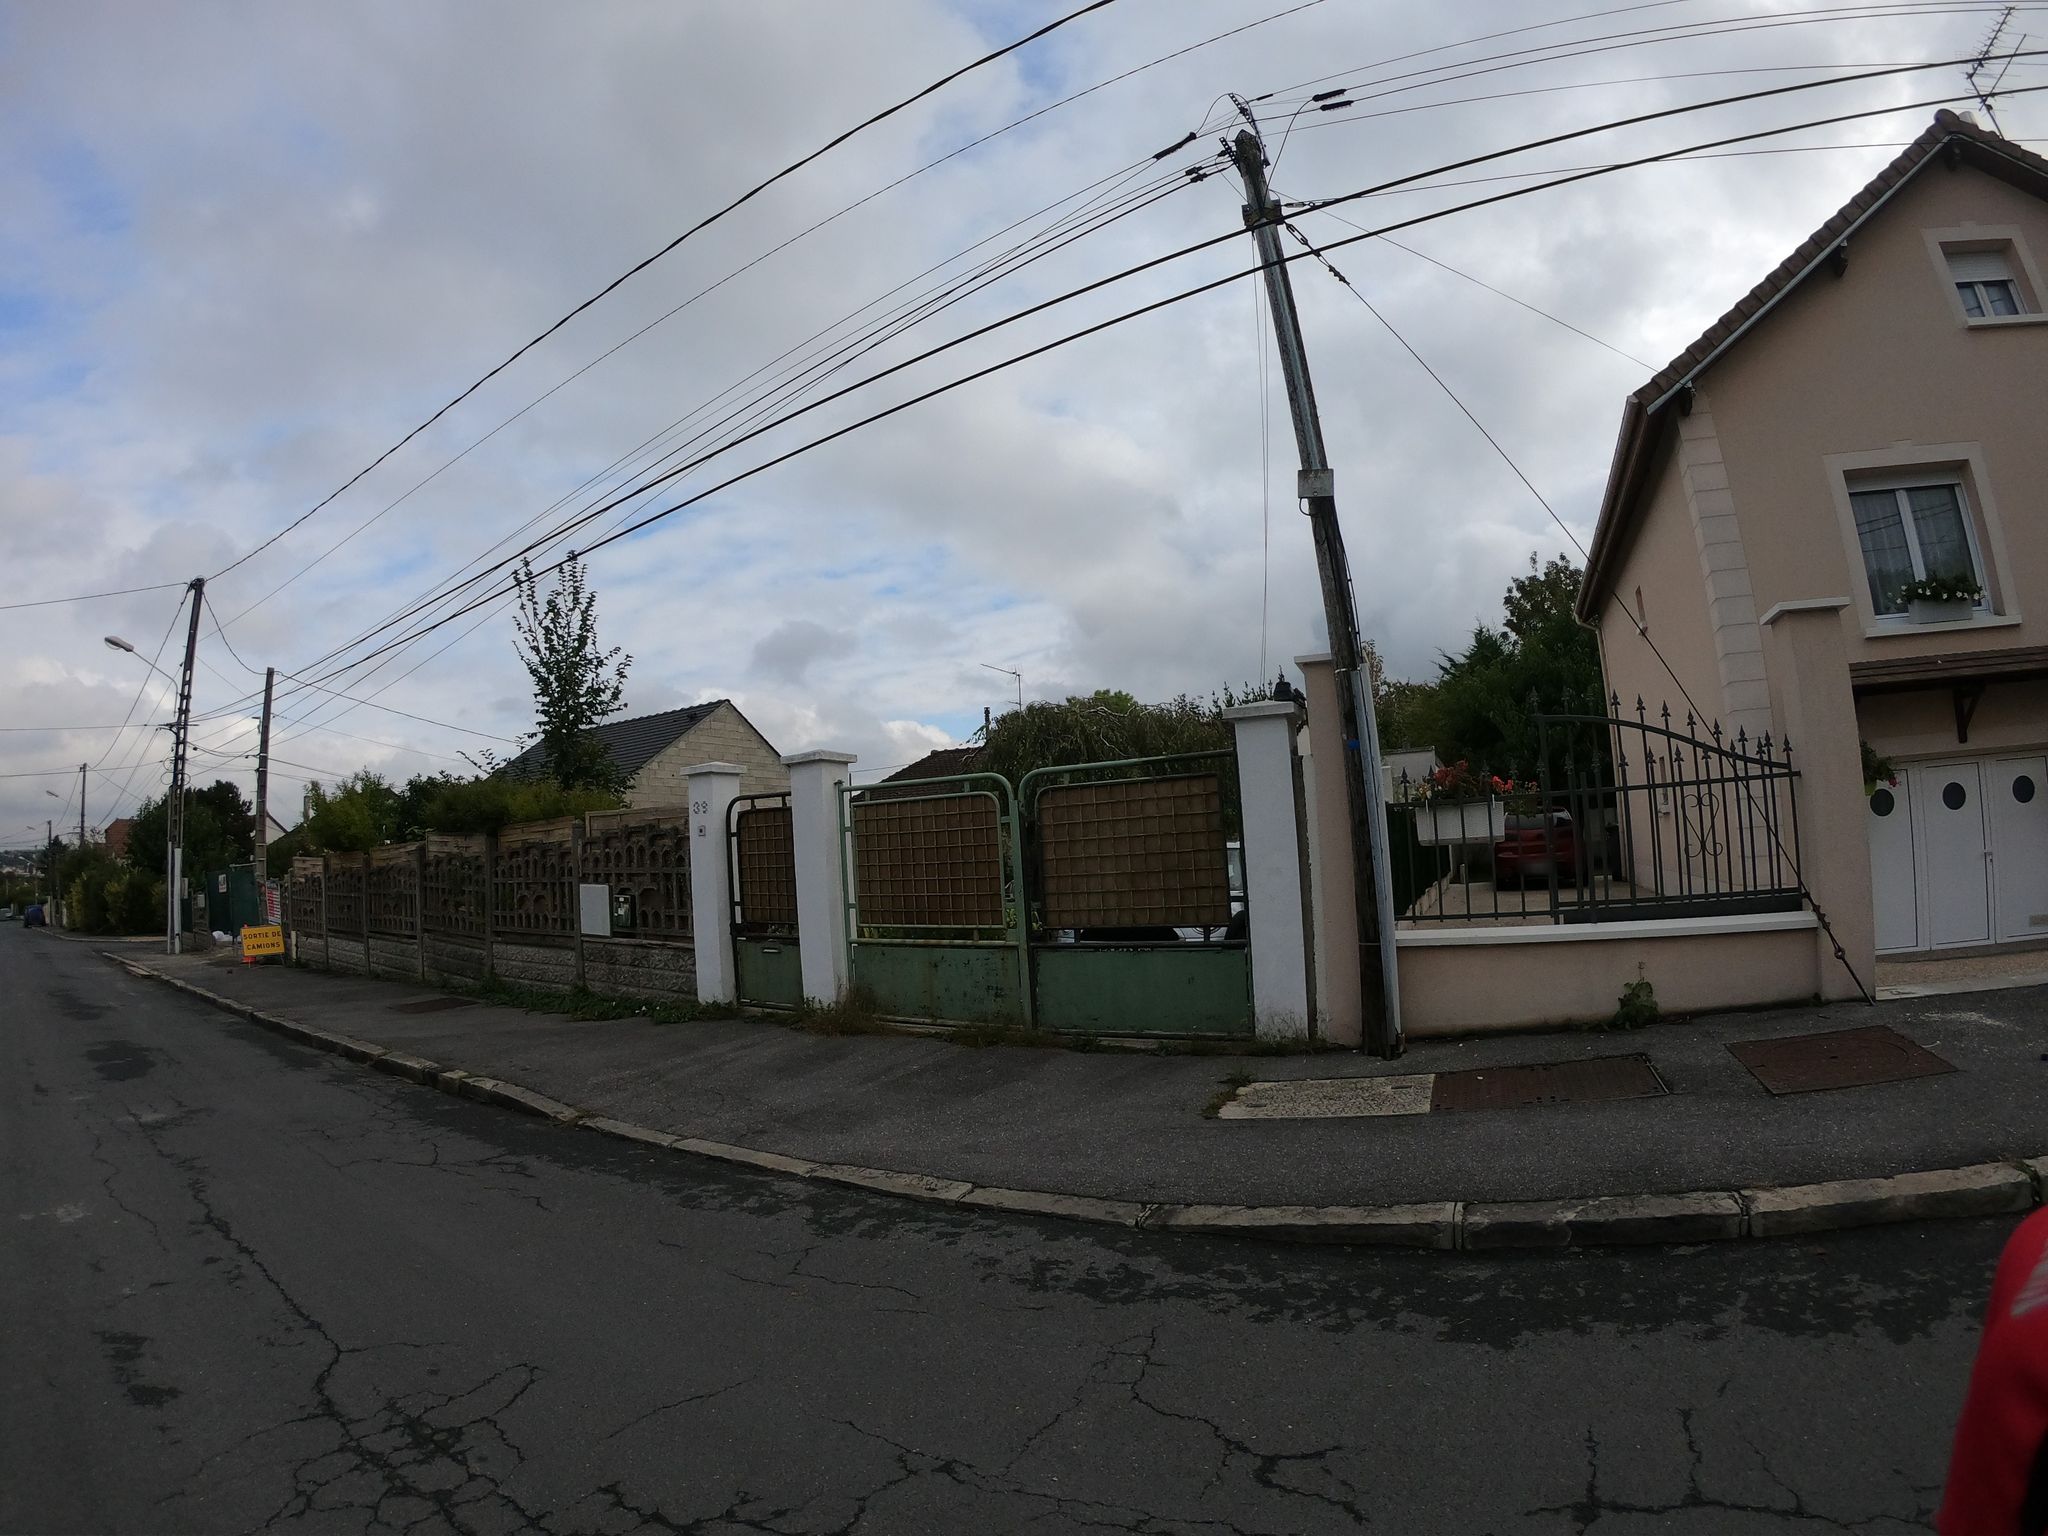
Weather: cloudy
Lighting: day
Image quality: good
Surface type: cycling surface
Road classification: residential
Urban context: urban centre
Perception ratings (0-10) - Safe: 1.51, Lively: 2.79, Beautiful: 4.24, Boring: 2.69, Depressing: 5.82, Wealthy: 2.75